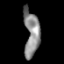
Tissue: prostate
Cell type: T cells
Senescence score: 0.7217
Nuclear area (px): 699
Mean DAPI intensity: 137.433